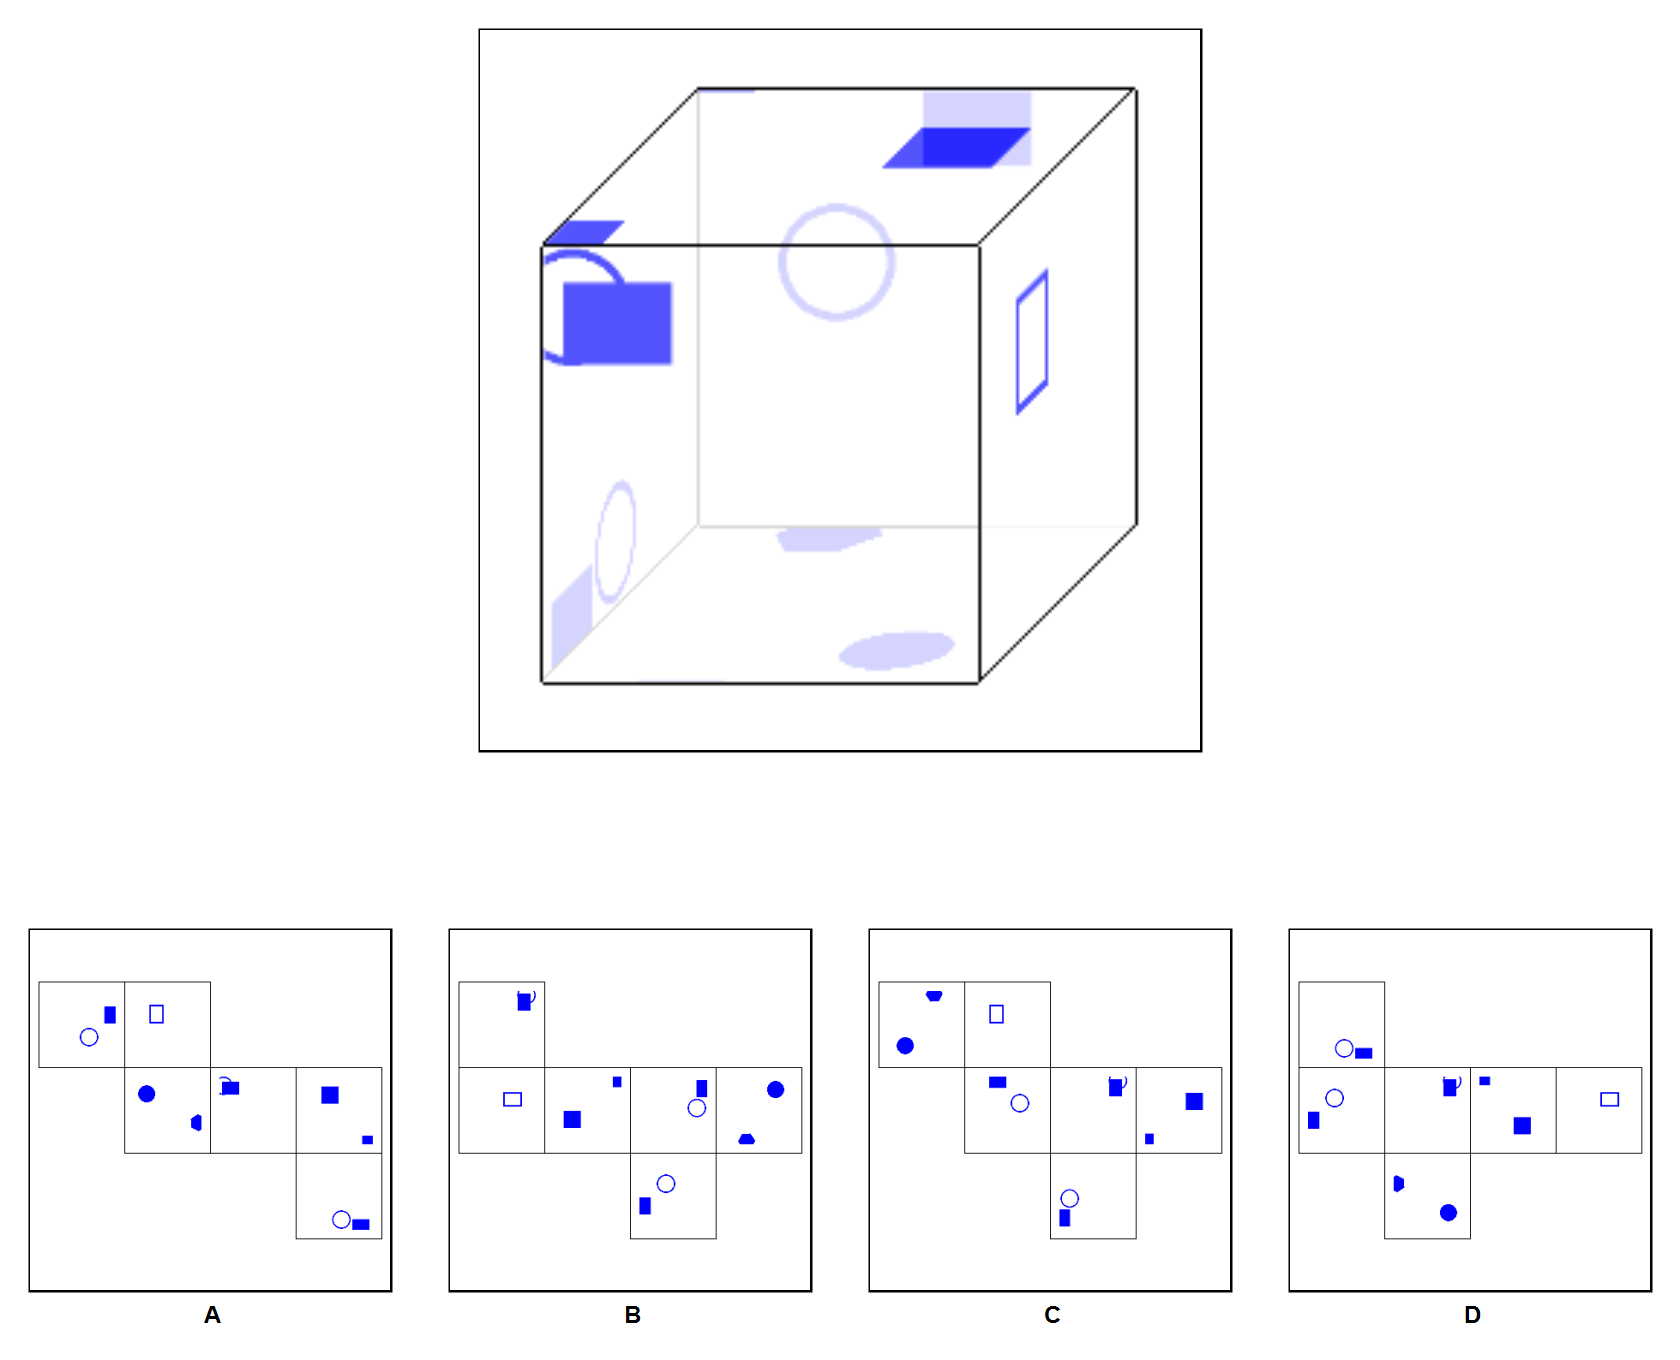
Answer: B